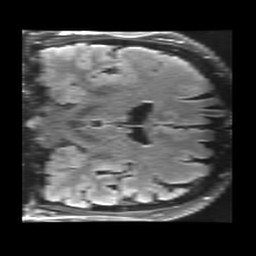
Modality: FLAIR
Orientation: coronal
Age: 64
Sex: male
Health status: healthy
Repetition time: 12 s
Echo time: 0.09782 s